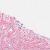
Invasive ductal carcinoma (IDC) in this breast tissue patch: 1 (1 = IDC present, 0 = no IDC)